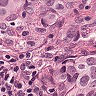
Metastatic tissue present: yes